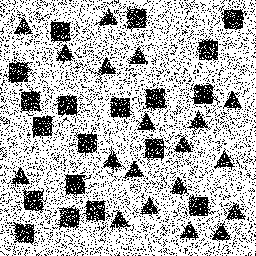
Squares: 19
Triangles: 19
Stars: 0
Total shapes: 38